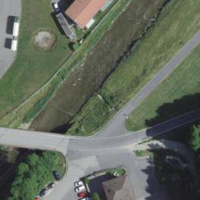
EUNIS habitat code: 55
Species observed at this site:
Clematis vitalba